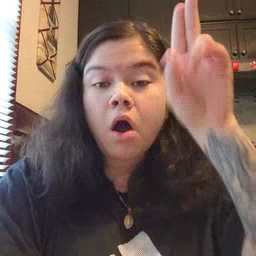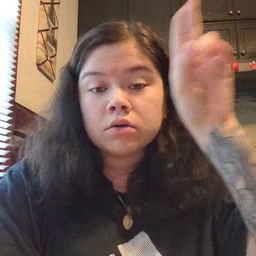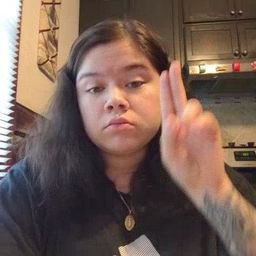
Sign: uncle